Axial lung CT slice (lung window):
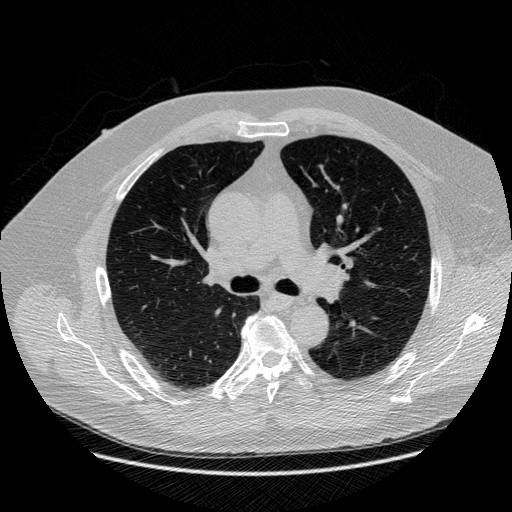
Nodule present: no